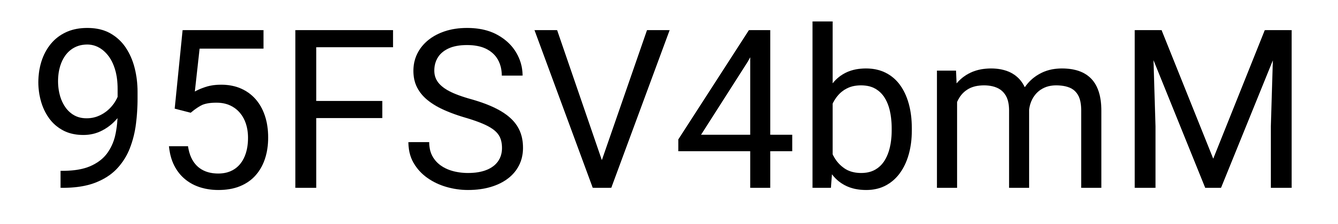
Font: Roboto_Regular